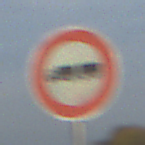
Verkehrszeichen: VerbotLastkraftwagenMitAnhaenger
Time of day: SunriseSunset
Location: Outdoor (Nature)
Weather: PartlyCloudy
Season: NotSpecified
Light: Natural